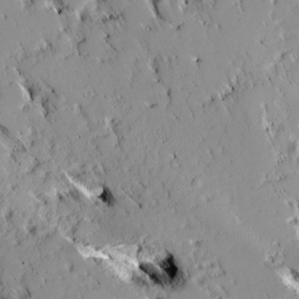
Label: non_frost